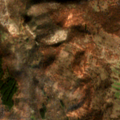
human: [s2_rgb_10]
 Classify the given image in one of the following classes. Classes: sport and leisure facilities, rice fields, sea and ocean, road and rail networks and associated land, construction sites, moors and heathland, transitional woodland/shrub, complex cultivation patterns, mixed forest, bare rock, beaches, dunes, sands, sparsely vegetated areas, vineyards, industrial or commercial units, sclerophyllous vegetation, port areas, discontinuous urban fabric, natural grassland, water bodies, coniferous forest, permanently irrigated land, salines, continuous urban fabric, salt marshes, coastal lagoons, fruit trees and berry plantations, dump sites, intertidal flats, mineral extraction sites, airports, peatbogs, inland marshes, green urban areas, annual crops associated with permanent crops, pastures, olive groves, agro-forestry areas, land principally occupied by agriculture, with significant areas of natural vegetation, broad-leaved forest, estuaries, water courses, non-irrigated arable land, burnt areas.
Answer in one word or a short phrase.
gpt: complex cultivation patterns, land principally occupied by agriculture, with significant areas of natural vegetation, broad-leaved forest, natural grassland, transitional woodland/shrub